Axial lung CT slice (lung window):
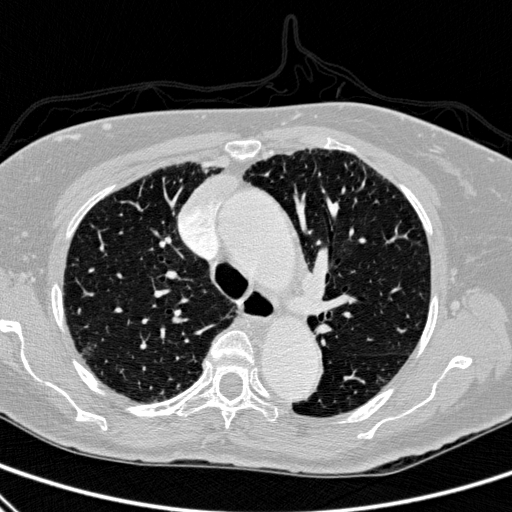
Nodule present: no